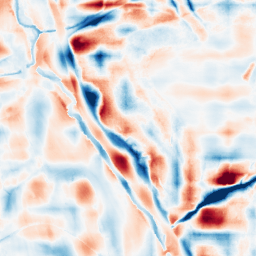
Category: wavelet
Decomposition family: wavelet_reverse_biorthogonal
Decomposition parameters: wavelet: rbio5.5
level: 5
Upsampling method: bspline
Upsampling parameters: scale: 4
Upsampling scale: 4